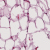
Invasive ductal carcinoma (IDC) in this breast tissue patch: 0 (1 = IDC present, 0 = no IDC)